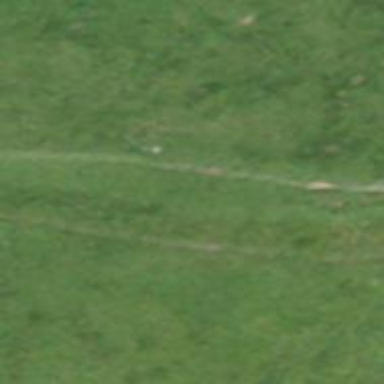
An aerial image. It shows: Path on the ground.